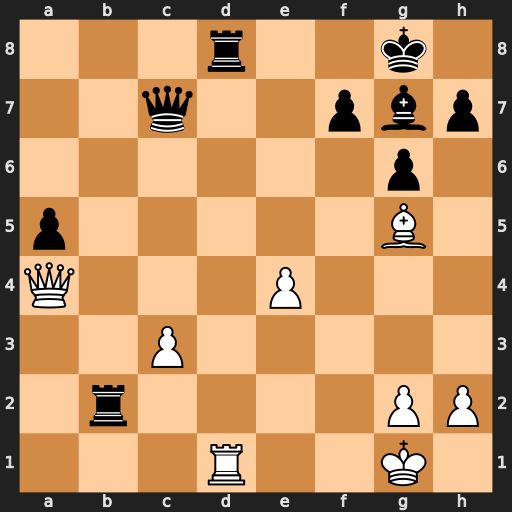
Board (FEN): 3r2k1/2q2pbp/6p1/p5B1/Q3P3/2P5/1r4PP/3R2K1
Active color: w
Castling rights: -
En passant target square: -
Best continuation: Rxd8+ Bf8 Rxf8+ Kxf8 Bh6+ Ke7 Qa3+